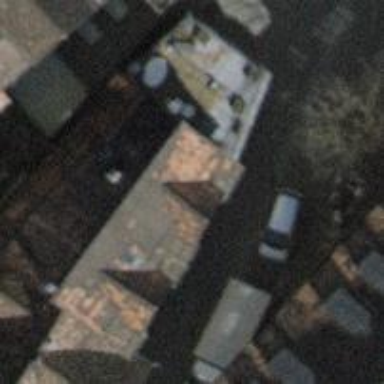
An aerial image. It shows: Bakery.